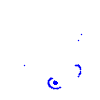
Particle: pion